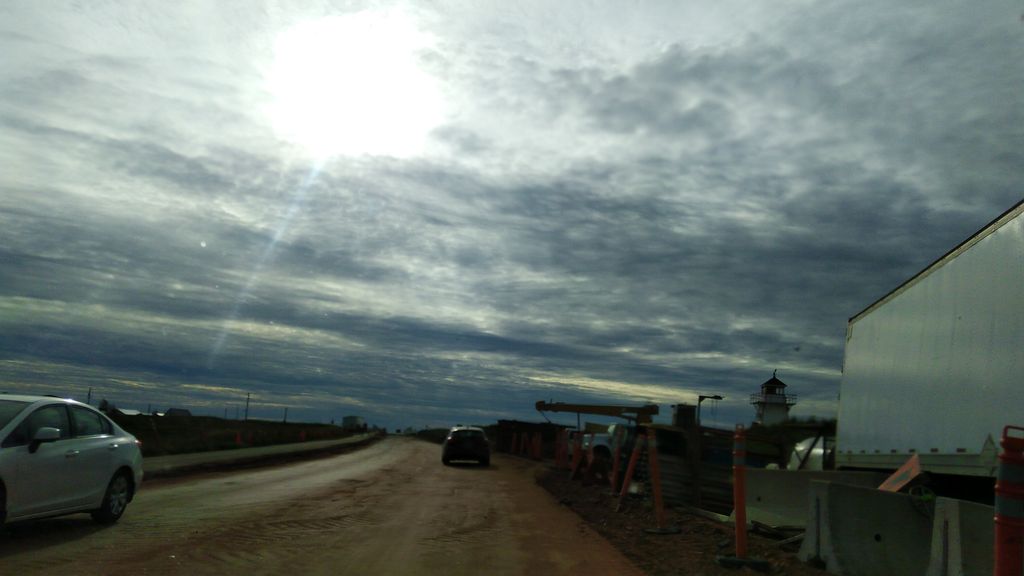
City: charlottetown